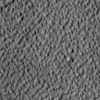
Atmospheric dust classification: not_dusty